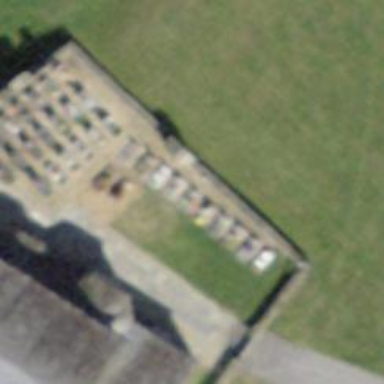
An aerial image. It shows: Cemetery.